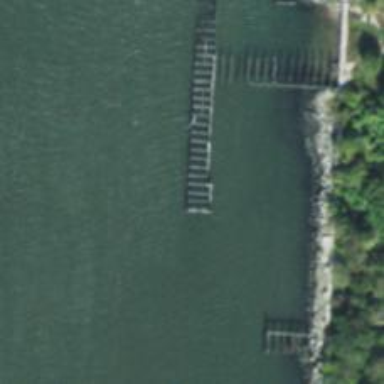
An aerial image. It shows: Ruined pier structure.